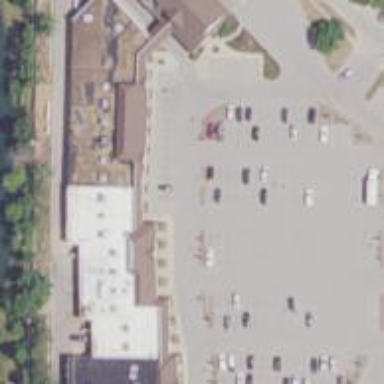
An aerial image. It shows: Retail area.